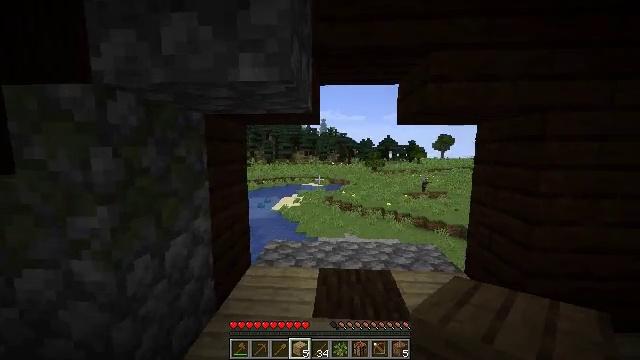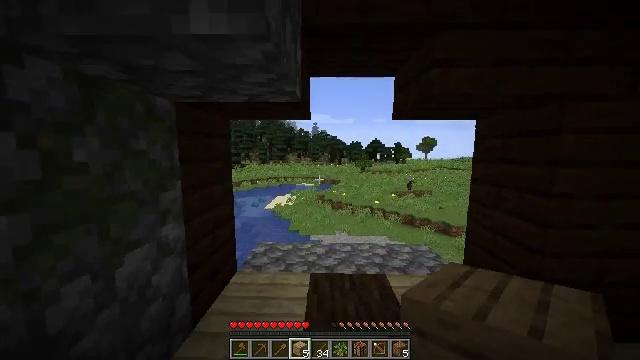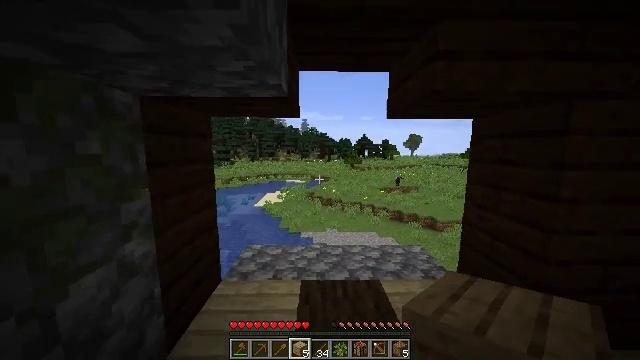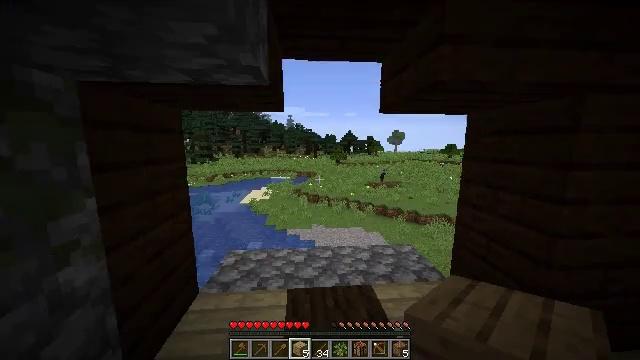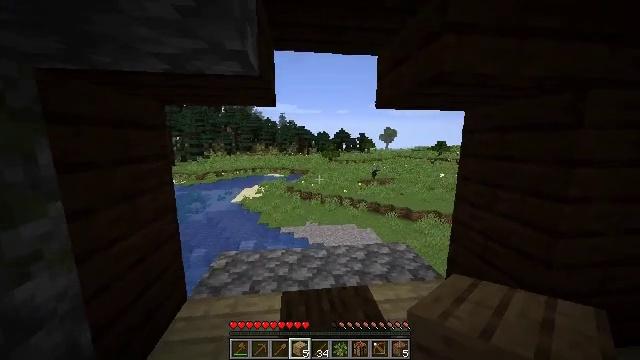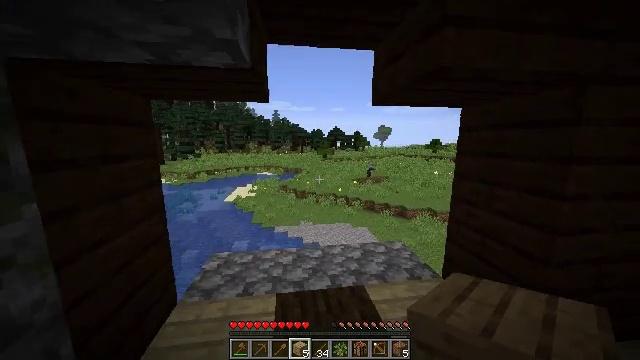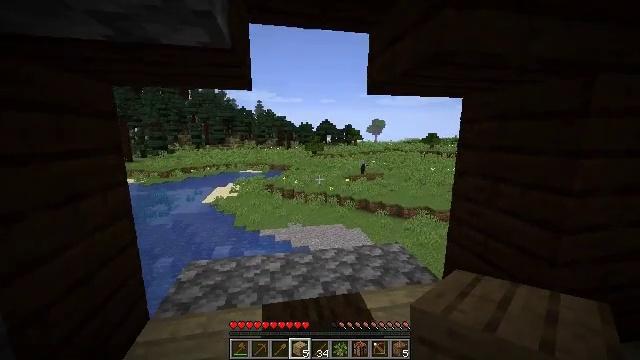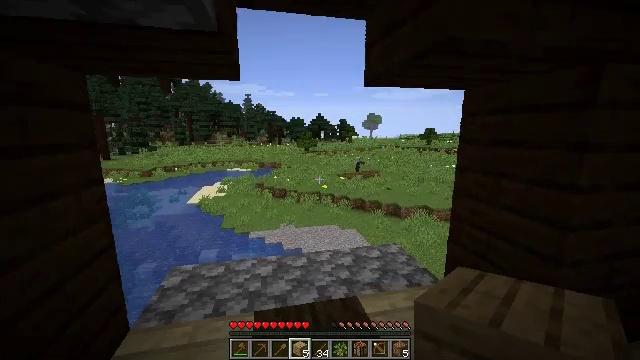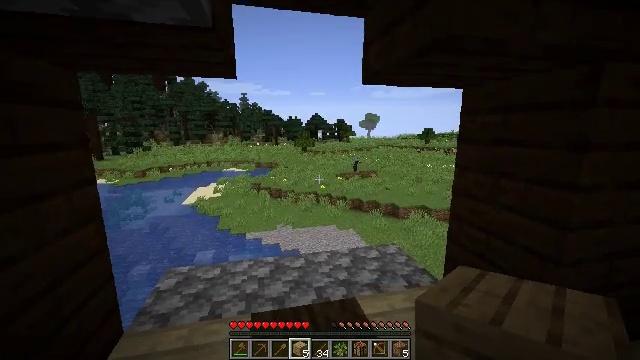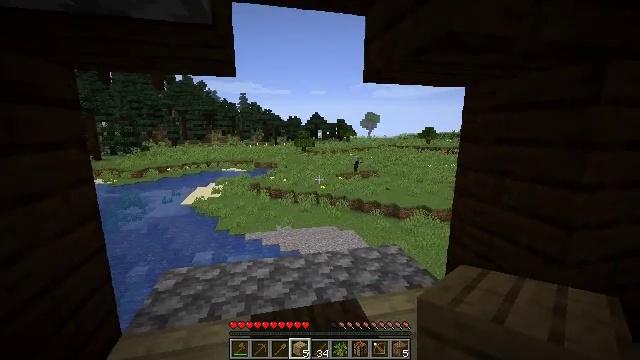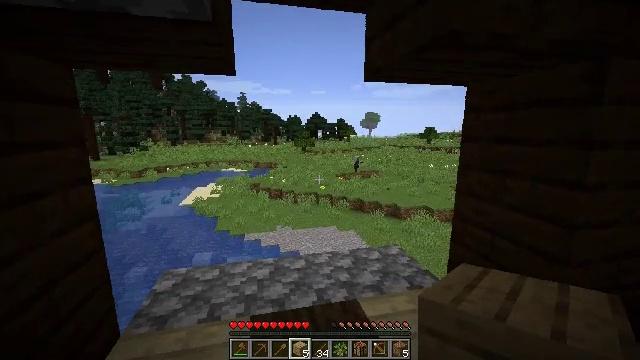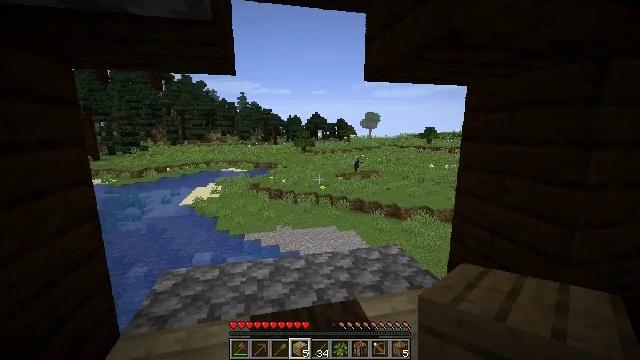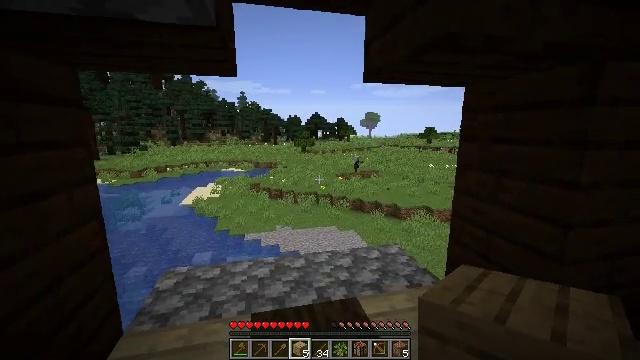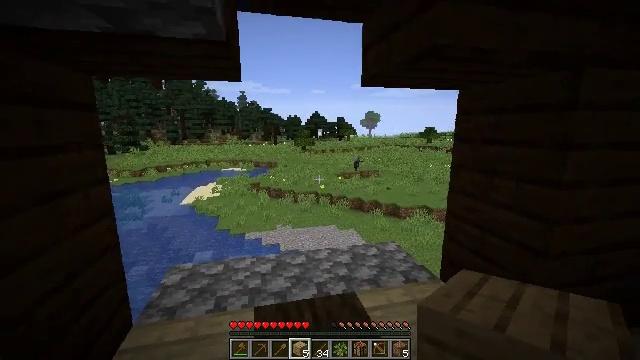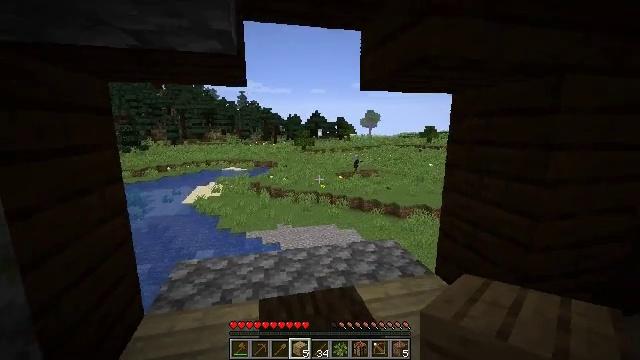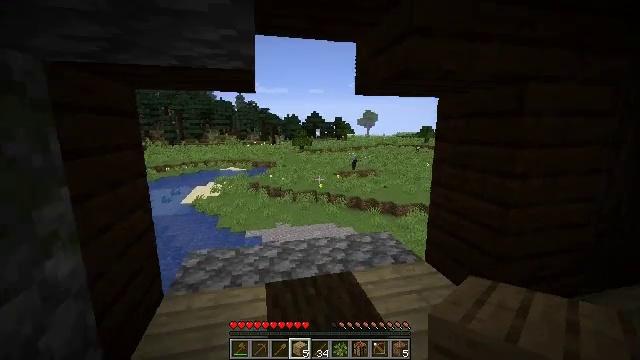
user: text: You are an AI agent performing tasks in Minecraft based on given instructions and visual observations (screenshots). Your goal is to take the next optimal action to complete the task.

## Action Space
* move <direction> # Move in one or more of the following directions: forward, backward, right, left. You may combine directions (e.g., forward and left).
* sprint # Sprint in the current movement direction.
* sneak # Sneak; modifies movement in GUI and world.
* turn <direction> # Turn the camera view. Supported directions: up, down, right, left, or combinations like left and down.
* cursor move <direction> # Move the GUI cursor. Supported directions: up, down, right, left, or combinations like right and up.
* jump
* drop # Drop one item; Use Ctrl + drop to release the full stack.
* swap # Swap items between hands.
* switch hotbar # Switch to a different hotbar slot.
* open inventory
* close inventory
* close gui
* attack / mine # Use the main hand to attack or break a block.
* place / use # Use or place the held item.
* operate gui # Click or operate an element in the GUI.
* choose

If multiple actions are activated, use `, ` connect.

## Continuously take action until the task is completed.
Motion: motion action
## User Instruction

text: Collect the grass from the surface.
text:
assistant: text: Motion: move forward, turn right
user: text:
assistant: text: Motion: move forward, turn right
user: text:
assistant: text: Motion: turn right and down
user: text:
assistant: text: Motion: turn right
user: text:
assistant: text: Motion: turn right
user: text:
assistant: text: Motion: turn right
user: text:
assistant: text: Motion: turn right
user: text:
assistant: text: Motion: no_op
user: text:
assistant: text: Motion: no_op
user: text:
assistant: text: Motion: no_op
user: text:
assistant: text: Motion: no_op
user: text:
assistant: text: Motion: move back
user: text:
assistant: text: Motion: move back
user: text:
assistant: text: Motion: move back
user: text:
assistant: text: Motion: move back
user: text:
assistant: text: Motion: move back and move left, turn right and up
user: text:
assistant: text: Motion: move left, turn right and up
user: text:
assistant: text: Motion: move left, turn right
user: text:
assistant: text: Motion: move left, turn right
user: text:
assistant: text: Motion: move left
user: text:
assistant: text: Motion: move left
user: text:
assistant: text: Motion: move left
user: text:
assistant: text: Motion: move left
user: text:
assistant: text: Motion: no_op
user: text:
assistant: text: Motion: no_op
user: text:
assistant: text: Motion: no_op
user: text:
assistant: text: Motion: no_op
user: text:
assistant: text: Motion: no_op
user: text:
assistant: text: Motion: no_op
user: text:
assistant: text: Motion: no_op